Field crop: tomato
Growth stage: 1
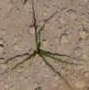
Species: cyperus